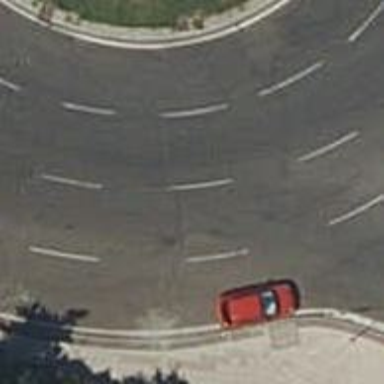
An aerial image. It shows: Roundabout on residential road with asphalt surface.